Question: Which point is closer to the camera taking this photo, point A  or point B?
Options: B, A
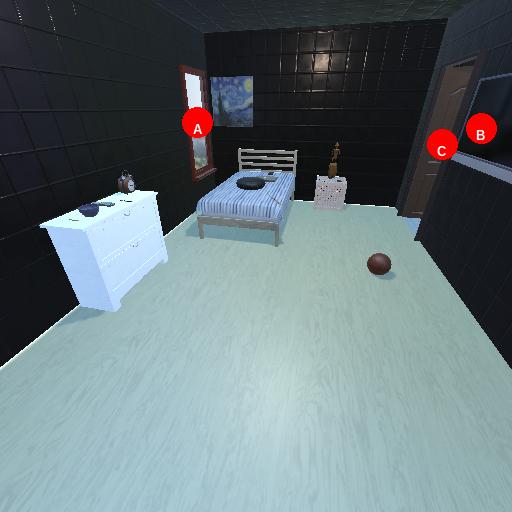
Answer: B